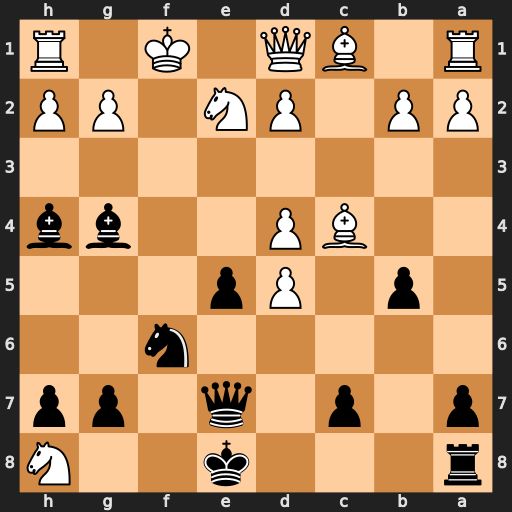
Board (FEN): r3k2N/p1p1q1pp/5n2/1p1Pp3/2BP2bb/8/PP1PN1PP/R1BQ1K1R
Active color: b
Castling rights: q
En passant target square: -
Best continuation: Qf8 g3 Ne4+ Nf4 Bxd1